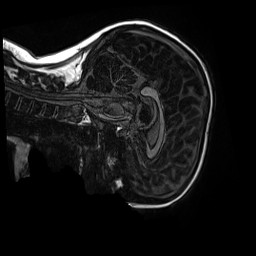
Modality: MP2RAGE
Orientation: sagittal
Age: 10
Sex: female
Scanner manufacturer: siemens
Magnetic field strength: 3 T
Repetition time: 4 s
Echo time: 0.00303 s